Question: I need just a hexagon shaped border. I found a generator website <URL> and copied exactly the code given. But I get a completely different result in the same browser with the same doctype.
'''
<!DOCTYPE html>
<html>
<head>
<style type="text/css">
.hexagon {
position: relative;
width: 190px;
height: 109.70px;
background-color: #64C7CC;
margin: 54.85px 0;
border-left: solid 10px #ff2828;
border-right: solid 10px #ff2828;
}
.hexagon:before,
.hexagon:after {
content: "";
position: absolute;
z-index: 1;
width: 134.35px;
height: 134.35px;
-webkit-transform: scaleY(0.5774) rotate(-45deg);
-ms-transform: scaleY(0.5774) rotate(-45deg);
transform: scaleY(0.5774) rotate(-45deg);
background-color: inherit;
left: 17.8249px;
}
.hexagon:before {
top: -67.1751px;
border-top: solid 14.1421px #ff2828;
border-right: solid 14.1421px #ff2828;
}
.hexagon:after {
bottom: -67.1751px;
border-bottom: solid 14.1421px #ff2828;
border-left: solid 14.1421px #ff2828;
}
</style>
</head>
<body>
<div class="hexagon">
</div>
</body>
</html>
'''
as you can see, the border isn't the way it should be.

So what am I doing wrong?
Thanks for every help!
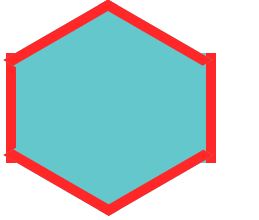
Answer: Apparently they left out that you also need this rule:
'''
*,*:before,*:after {
box-sizing:border-box;
}
'''
'''
<!DOCTYPE html>
<html>
<head>
<style type="text/css">
.hexagon {
position: relative;
width: 190px;
height: 109.70px;
background-color: #64C7CC;
margin: 54.85px 0;
border-left: solid 10px #ff2828;
border-right: solid 10px #ff2828;
}
.hexagon:before,
.hexagon:after {
content: "";
position: absolute;
z-index: 1;
width: 134.35px;
height: 134.35px;
-webkit-transform: scaleY(0.5774) rotate(-45deg);
-ms-transform: scaleY(0.5774) rotate(-45deg);
transform: scaleY(0.5774) rotate(-45deg);
background-color: inherit;
left: 17.8249px;
}
.hexagon:before {
top: -67.1751px;
border-top: solid 14.1421px #ff2828;
border-right: solid 14.1421px #ff2828;
}
.hexagon:after {
bottom: -67.1751px;
border-bottom: solid 14.1421px #ff2828;
border-left: solid 14.1421px #ff2828;
}
*,*:before,*:after {
box-sizing:border-box;
}
</style>
</head>
<body>
<div class="hexagon">
</div>
</body>
</html>
'''